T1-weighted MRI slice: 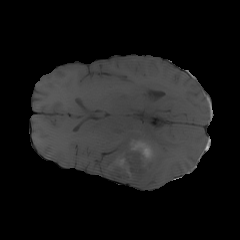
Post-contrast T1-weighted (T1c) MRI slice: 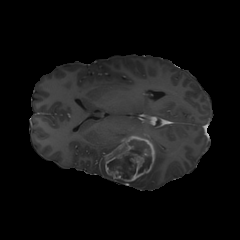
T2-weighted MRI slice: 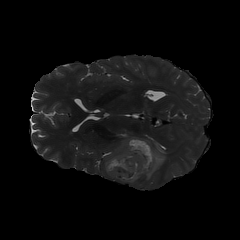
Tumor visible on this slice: yes